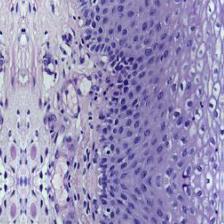
Diagnosis: Normal